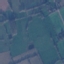
Land use / land cover class: Pasture